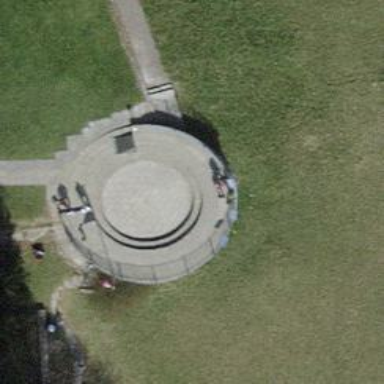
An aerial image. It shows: Viewpoint popular for tourists.